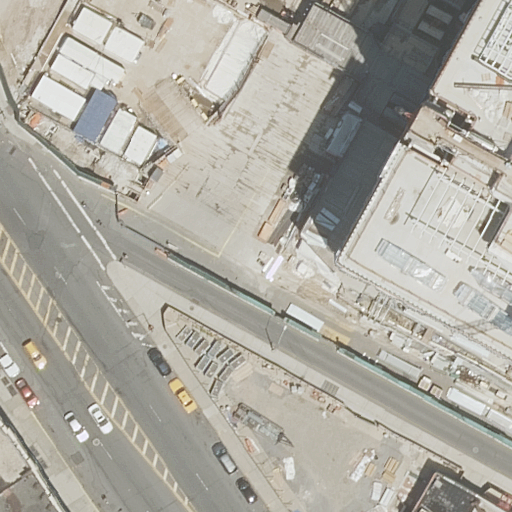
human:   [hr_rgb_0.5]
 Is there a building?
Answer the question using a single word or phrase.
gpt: yes

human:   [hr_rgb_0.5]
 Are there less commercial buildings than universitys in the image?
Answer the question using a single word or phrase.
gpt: yes

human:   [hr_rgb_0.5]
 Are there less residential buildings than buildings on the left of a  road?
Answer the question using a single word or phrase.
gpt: no

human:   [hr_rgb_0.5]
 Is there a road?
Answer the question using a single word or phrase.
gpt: yes

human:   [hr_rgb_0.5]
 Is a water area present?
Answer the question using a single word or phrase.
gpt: no

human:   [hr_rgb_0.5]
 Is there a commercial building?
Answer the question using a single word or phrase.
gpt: no

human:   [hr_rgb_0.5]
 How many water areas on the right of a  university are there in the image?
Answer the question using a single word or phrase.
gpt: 0

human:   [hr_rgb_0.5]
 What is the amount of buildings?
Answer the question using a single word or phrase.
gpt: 3

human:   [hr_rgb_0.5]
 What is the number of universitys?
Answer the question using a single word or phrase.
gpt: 2

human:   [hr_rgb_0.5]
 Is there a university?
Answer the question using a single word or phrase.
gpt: yes

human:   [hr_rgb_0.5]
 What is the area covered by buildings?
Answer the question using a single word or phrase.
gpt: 3868m2

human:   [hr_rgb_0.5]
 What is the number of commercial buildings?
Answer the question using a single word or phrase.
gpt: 0

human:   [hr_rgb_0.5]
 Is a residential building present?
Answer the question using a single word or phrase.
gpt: yes

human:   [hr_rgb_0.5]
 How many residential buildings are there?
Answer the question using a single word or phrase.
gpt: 3

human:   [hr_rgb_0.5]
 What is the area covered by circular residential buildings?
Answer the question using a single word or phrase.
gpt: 0m2

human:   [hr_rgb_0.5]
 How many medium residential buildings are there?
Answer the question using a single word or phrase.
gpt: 1

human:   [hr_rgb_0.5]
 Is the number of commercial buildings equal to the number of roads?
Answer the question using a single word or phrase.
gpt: no

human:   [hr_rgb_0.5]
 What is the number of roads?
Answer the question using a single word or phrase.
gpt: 2

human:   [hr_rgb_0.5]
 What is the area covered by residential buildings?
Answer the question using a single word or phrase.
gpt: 3868m2

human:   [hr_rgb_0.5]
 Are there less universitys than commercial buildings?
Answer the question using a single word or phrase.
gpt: no

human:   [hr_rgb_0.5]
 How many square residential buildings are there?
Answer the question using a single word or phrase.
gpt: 0

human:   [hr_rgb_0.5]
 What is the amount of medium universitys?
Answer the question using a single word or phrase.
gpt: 0

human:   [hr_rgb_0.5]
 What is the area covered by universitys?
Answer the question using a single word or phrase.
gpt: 11918m2

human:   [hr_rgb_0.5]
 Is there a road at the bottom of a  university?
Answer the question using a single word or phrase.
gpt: yes

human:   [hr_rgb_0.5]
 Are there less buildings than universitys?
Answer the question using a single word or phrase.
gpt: no

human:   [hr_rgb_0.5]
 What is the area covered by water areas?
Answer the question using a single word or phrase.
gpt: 0m2

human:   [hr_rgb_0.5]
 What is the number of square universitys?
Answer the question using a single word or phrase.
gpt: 0

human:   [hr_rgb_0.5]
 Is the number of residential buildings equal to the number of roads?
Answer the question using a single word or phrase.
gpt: no

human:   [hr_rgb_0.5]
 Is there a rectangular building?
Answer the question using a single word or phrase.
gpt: yes

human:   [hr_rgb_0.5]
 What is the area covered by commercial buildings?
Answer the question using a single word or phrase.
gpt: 0m2

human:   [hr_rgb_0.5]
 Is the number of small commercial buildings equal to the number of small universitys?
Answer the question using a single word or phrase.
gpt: yes

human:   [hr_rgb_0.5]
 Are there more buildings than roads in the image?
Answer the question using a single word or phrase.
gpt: yes

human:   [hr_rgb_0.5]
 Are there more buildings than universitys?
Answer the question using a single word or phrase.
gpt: yes

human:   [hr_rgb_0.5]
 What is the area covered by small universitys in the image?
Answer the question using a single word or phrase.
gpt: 0m2

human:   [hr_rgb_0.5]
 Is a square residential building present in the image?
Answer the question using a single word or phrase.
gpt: no

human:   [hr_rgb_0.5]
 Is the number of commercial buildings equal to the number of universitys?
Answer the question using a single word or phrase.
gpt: no

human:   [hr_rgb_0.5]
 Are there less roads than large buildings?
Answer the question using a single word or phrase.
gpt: no

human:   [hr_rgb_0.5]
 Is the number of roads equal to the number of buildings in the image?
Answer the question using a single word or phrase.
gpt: no

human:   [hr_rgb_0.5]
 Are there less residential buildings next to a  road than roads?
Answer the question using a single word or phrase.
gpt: no

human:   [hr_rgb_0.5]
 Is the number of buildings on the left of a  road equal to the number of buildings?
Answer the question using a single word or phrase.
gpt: no

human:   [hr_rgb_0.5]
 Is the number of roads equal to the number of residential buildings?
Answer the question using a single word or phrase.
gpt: no

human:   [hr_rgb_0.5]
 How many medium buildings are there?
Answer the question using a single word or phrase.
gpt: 1

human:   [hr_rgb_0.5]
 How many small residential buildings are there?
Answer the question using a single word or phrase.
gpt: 0

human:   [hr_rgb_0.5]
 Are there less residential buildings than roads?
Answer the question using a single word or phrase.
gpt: no

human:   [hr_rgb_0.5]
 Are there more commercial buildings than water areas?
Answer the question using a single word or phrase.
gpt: no

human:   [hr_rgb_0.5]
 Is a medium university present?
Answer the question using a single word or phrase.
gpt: no

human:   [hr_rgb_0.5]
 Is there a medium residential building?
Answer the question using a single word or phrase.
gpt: yes

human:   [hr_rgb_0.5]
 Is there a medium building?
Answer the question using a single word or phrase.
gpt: yes

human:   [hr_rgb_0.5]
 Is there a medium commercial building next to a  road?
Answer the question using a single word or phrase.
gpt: no

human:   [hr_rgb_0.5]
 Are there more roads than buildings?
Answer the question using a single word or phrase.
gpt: no

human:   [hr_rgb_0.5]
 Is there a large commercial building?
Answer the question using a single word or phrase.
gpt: no

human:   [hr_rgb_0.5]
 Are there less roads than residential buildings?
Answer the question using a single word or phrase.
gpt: yes

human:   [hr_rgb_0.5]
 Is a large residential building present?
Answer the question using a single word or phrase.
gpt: yes

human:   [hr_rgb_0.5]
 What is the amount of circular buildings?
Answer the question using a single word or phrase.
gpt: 0

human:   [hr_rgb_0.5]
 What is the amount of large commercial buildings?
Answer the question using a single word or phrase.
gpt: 0

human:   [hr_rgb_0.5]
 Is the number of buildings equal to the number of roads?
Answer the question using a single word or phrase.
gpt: no

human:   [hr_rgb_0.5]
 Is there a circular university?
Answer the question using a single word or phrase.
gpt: no

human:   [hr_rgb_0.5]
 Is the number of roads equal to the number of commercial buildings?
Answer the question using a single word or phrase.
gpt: no

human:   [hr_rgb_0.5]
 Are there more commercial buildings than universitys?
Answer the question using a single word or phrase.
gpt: no

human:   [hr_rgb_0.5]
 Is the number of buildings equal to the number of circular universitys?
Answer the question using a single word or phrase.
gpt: no

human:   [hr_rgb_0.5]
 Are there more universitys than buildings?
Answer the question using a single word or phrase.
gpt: no

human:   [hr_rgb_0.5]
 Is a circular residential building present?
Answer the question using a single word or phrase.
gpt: no

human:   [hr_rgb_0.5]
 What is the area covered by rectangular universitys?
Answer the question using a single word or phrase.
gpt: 11918m2

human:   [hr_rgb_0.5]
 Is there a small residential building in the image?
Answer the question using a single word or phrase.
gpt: no